Question:
Why there is a space between two '<hr>' tags?
When I make the width of '<hr>' tags, it didn't work. I made it '49%', but there is still a space between the two '<hr>' tag. How do I remove the space from the '<hr>' tags?
Here is the HTML and CSS code:
'''
*{margin: 0;padding: 0;}
body
{background-color:#181818;color: white;}
a
{text-decoration:none;}
h1
{text-align: center;color: #3ea6ff;}
.home
{font-size: 3em;background-color: #202020;}
#night
{color: #f34601;}
#mare
{color: #3ea6ff;}
#left
{
display: inline-block;width: 49%;
background-color: #f34601;height: 2px;border: 0;
}
#right
{
display: inline-block;width: 49%;
background-color: #3ea6ff ;height: 2px;border: 0;right: 0px;
}
'''
'''
<!DOCTYPE html>
<html>
<head>
<title>Nightmare</title>
<meta charset="utf-8">
<meta name="viewport" content="width=device-width, initial-scale=1.0">
<link rel="stylesheet" type="text/css" href="nightmare.css">
</head>
<body>
<div class="home logo">
<h1 id="mare">
<span id="night">Night</span>mare</h1>
</div>
<hr id="left">
<hr id="right">
</body>
</html>
'''
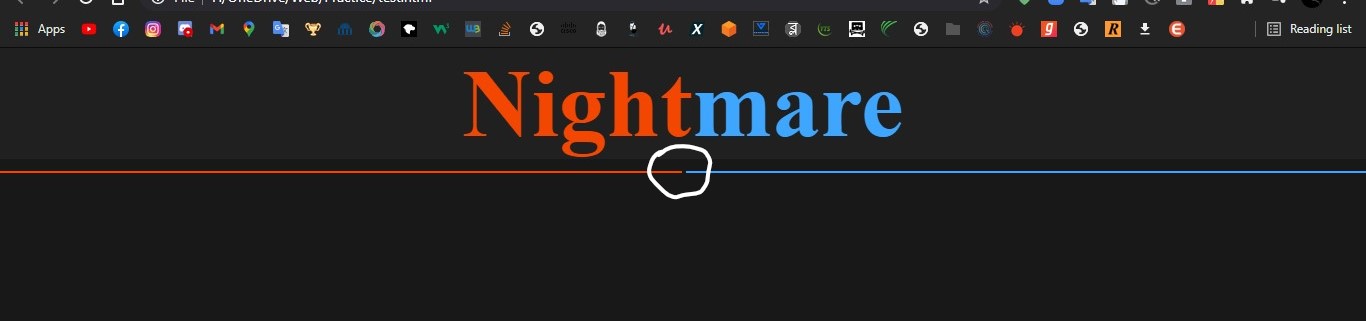
Answer: You can use single 'hr' with gradient background instead.
'''
* {
margin: 0;
padding: 0;
}
body {
background-color: #181818;
color: white;
}
a {
text-decoration: none;
}
h1 {
text-align: center;
color: #3ea6ff;
}
.home {
font-size: 3em;
background-color: #202020;
}
#night {
color: #f34601;
}
#mare {
color: #3ea6ff;
}
hr {
display: inline-block;
background: linear-gradient(to right, #f34601 50%, #3ea6ff 50%);
height: 2px;
width: 100%;
border: 0;
}
'''
'''
<div class="home logo">
<h1 id="mare">
<span id="night">Night</span>mare</h1>
</div>
<hr>
'''